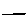
Label: line